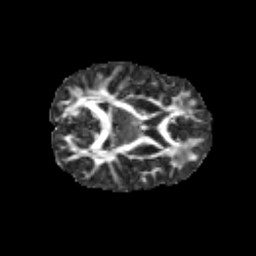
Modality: FA
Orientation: axial
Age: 10
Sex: male
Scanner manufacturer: siemens
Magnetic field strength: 3 T
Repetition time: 3.8 s
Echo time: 0.07 s